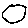
Label: moon